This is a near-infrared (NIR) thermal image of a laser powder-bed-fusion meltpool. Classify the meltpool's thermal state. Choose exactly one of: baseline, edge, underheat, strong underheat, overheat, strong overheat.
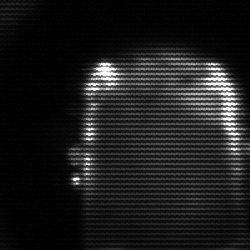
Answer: baseline